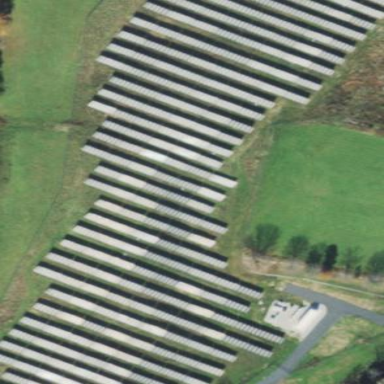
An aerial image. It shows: Solar power plant with photovoltaic technology generating electricity.